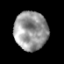
Tissue: prostate
Cell type: T cells
Senescence score: 0.354
Nuclear area (px): 1267
Mean DAPI intensity: 151.324